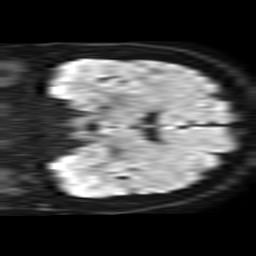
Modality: TRACE
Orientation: coronal
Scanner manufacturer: philips
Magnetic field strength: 1.5 T
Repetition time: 3.406 s
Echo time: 0.06922 s